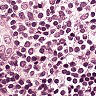
Metastatic tissue present: no